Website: lowes
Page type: cart
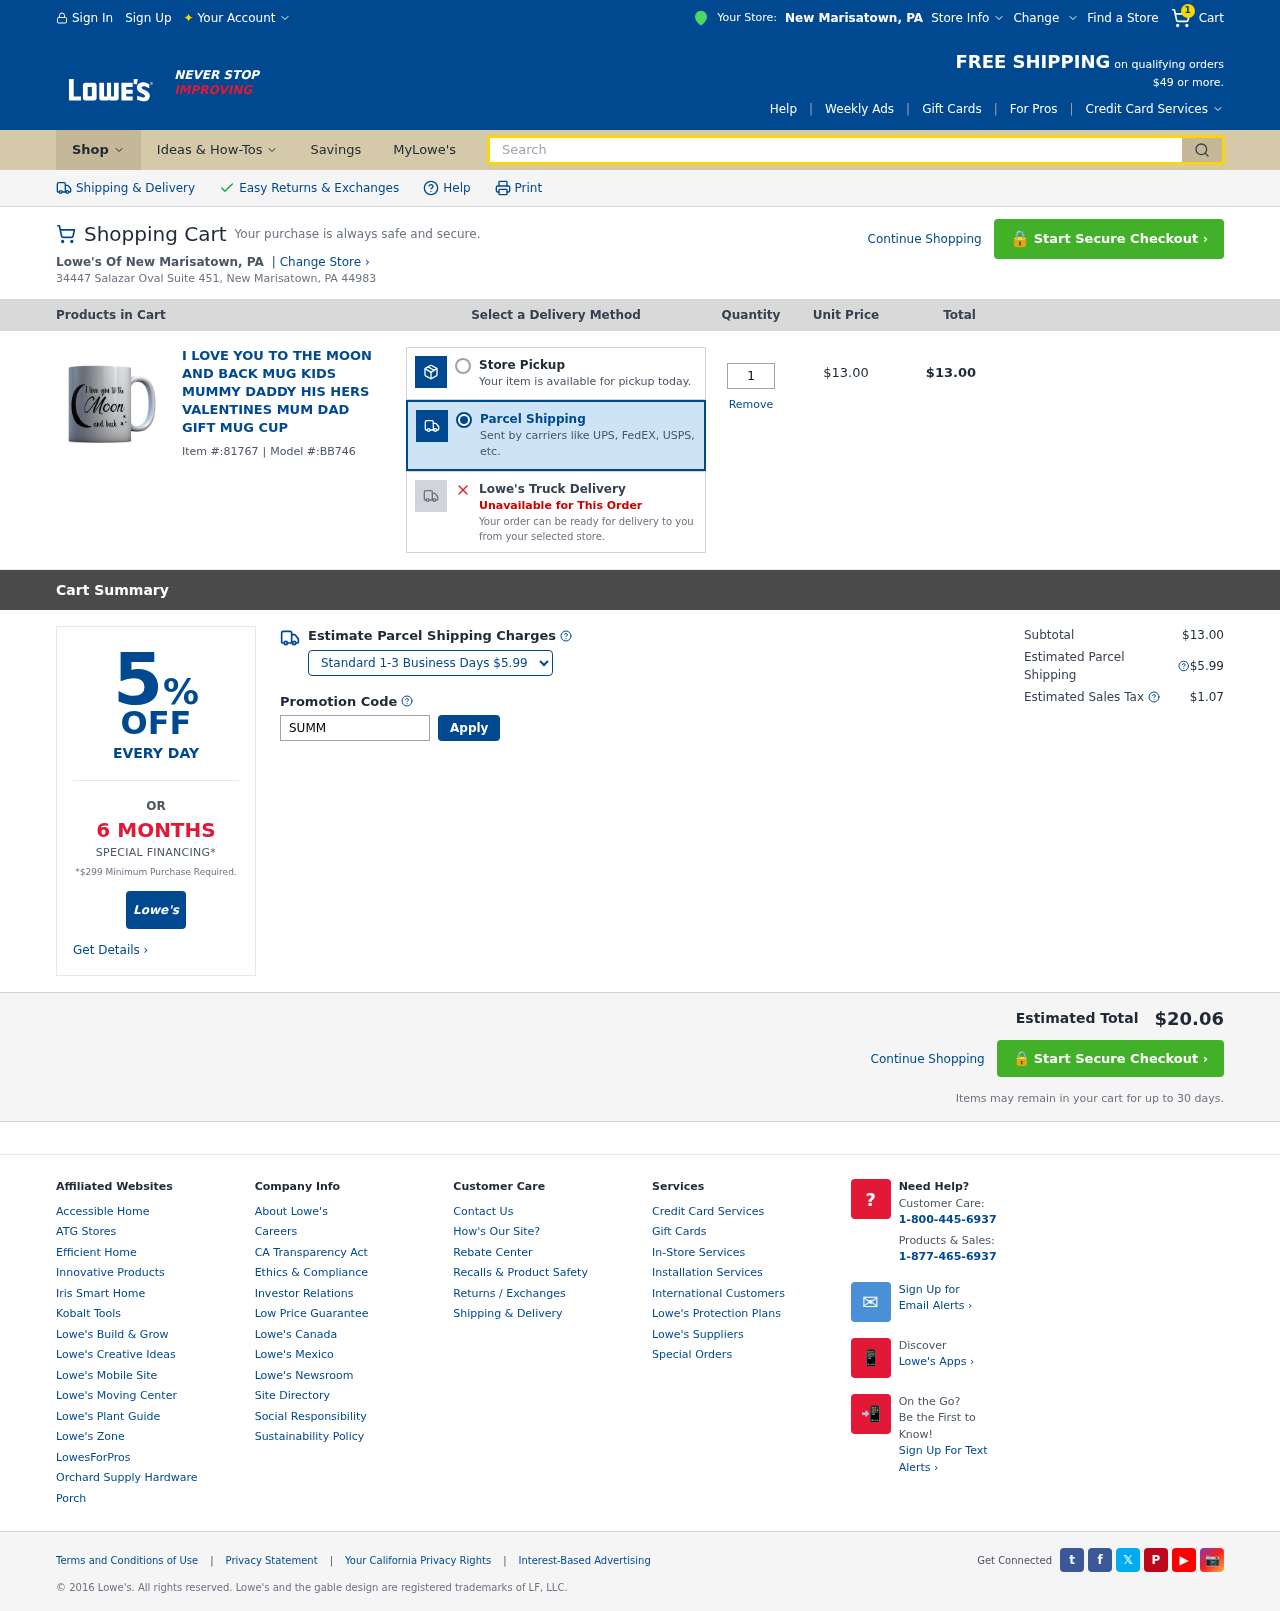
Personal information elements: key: PII_CITY
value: New Marisatown
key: PII_STATE_ABBR
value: PA
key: PII_STREET
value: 34447 Salazar Oval Suite 451
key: PII_CITY_STATE_ZIP
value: New Marisatown, PA 44983
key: PII_PROMO_CODE
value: SUMMER97
Product elements: key: PRODUCT1_NAME
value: I Love You To The Moon And Back Mug Kids Mummy Daddy His Hers Valentines Mum Dad Gift Mug Cup
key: PRODUCT1_PRICE
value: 13
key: PRODUCT1_QUANTITY
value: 1
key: PRODUCT1_ITEM_ID
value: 81767
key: PRODUCT1_MODEL_ID
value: BB746
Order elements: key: ORDER_NUM_ITEMS
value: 1
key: ORDER_ITEM_TOTAL
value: $13.00
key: ORDER_SUBTOTAL
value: $13.00
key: ORDER_SHIPPING_COST
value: $5.99
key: ORDER_TAX
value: $1.07
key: ORDER_TOTAL
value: $20.06
Search elements: key: HEADER_SEARCH
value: Search